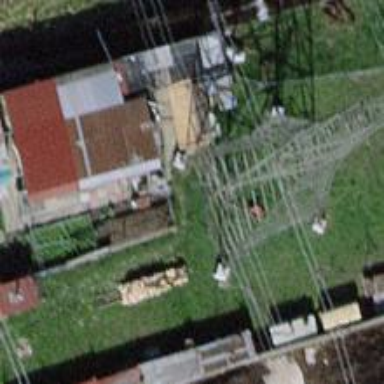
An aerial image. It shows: Power line in the image.